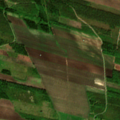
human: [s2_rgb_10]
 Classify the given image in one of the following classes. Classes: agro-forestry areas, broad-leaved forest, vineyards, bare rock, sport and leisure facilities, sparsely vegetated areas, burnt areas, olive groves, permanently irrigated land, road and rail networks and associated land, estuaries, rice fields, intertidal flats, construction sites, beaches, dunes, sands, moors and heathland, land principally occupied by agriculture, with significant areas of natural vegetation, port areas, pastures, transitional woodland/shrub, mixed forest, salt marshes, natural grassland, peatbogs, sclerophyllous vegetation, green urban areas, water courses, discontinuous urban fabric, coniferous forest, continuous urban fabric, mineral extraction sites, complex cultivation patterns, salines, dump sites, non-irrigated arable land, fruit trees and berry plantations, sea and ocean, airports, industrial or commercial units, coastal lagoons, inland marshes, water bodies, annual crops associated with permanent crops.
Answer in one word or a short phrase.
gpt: non-irrigated arable land, land principally occupied by agriculture, with significant areas of natural vegetation, mixed forest, transitional woodland/shrub